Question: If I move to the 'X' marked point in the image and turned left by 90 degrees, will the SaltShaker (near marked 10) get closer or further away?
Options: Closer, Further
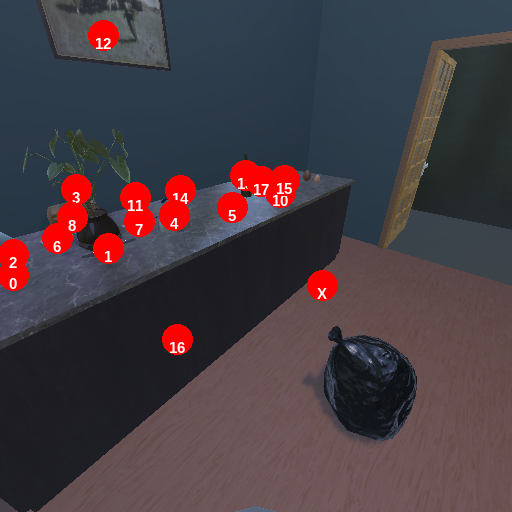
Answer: Closer